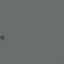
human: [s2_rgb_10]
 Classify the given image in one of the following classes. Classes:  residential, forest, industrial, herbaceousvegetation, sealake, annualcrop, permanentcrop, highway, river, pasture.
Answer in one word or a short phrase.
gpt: SeaLake